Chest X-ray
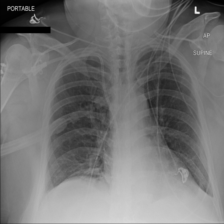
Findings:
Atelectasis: positive
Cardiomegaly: negative
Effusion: positive
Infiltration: positive
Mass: negative
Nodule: negative
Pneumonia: negative
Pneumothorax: negative
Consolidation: negative
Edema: negative
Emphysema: negative
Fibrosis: negative
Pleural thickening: negative
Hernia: negative